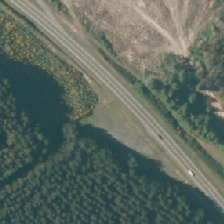
Land cover: low_producing_grassland